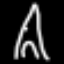
Label: The Eiffel Tower